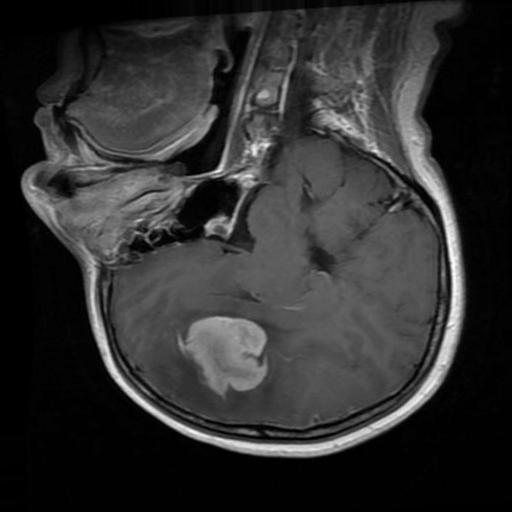
Label: meningioma